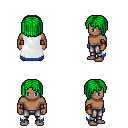
a pixel art fantasy rpg character, male body template, human, dark skin, white trimmed cape, metal pants, green pageboy hairstyle, cloth bracers, four views (front, back, left, right), 2x2 character sprite sheet, small pixel art, hard edges, no anti-aliasing